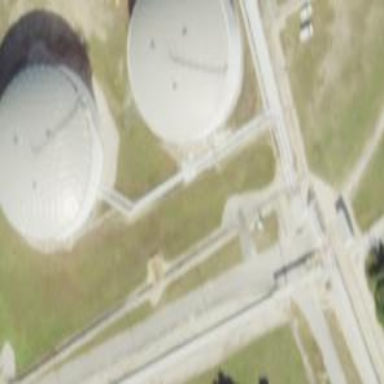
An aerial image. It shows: Storage tank building.